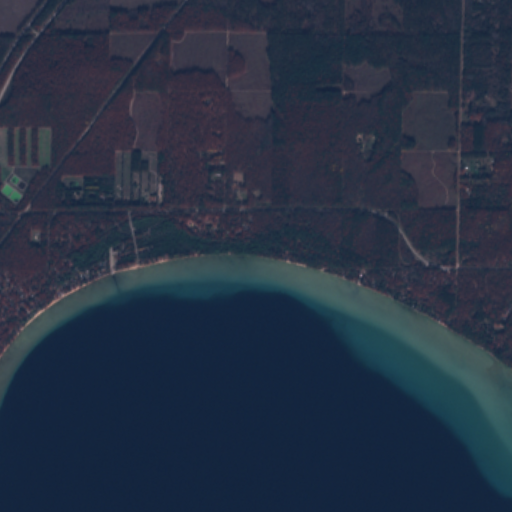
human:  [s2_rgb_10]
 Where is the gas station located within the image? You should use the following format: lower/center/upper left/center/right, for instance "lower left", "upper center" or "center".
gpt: The gas station is located in the center right of the image.
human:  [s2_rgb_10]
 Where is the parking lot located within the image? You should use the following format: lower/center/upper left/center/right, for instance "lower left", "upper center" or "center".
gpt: The parking lot is located in the center left of the image.
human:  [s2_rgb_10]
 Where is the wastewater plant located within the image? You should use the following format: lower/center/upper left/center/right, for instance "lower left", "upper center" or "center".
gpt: The wastewater plant is located in the upper left of the image.
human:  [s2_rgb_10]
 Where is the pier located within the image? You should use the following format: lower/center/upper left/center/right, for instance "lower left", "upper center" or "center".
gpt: The pier is located in the center left of the image.
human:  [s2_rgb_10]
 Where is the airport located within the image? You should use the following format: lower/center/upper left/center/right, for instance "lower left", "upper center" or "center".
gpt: There is no airport in the image.